Field crop: tomato
Growth stage: 1
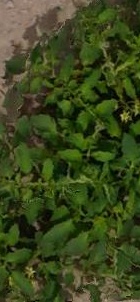
Species: tomato